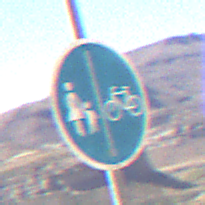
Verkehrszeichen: GetrennterRadUndGehwegRadwegRechts
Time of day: Midday
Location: Outdoor (Nature)
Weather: Clear
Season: NotSpecified
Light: Natural